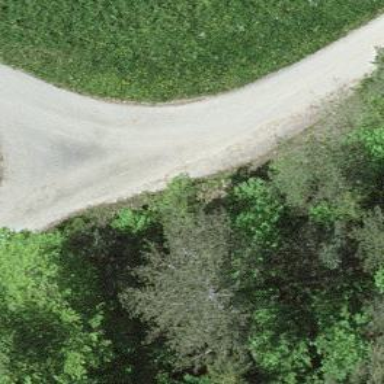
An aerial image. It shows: Unpaved track with grade2 tracktype.